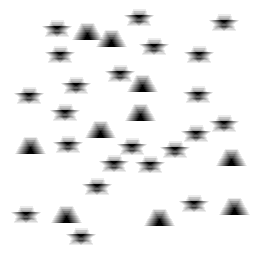
Squares: 0
Triangles: 10
Stars: 22
Total shapes: 32